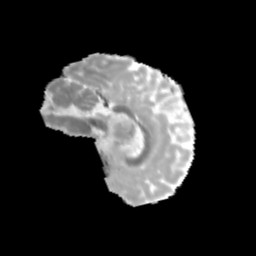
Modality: MD
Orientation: sagittal
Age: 9
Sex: female
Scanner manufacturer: siemens
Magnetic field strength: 3 T
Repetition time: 3.8 s
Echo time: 0.07 s